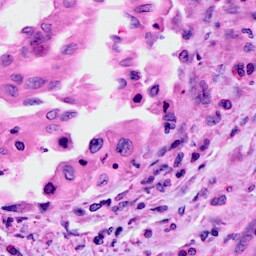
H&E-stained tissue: Cervix